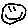
Label: smiley face